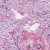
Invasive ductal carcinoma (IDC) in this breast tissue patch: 1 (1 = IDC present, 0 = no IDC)